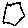
Label: hexagon